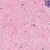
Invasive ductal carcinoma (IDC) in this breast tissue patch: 0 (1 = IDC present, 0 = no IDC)